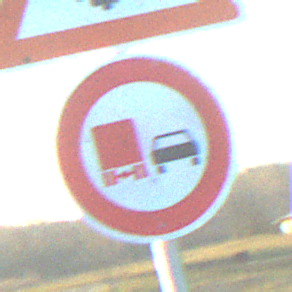
Verkehrszeichen: UeberholverbotKraftfahrzeuge
Zusatzzeichen oben: SchneeOderEisglaette
Umgebung: Outdoor, RoadRail
Tageszeit: SunriseSunset
Wetter: PartlyCloudy
Licht: Natural
Jahreszeit: NotSpecified
Kontrast: HighContrast